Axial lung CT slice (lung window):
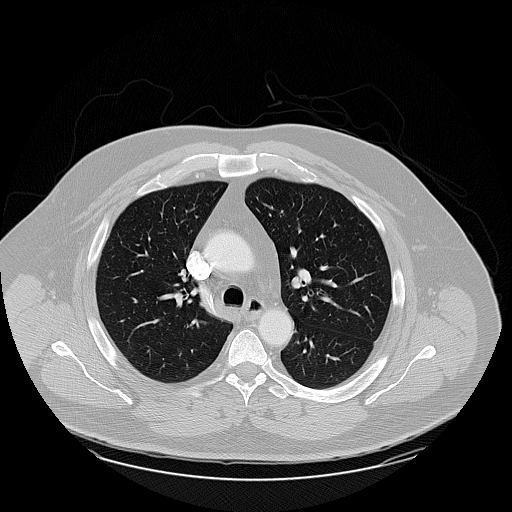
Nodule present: no